Field crop: tomato
Growth stage: 1
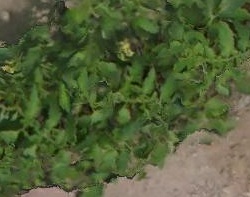
Species: tomato